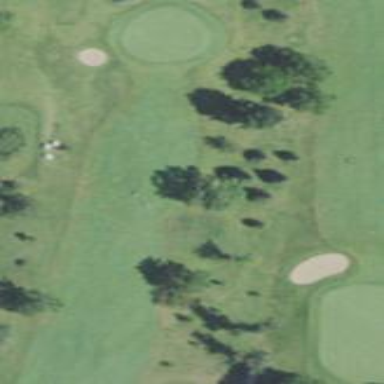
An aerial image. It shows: Golf fairway surrounded by grass.